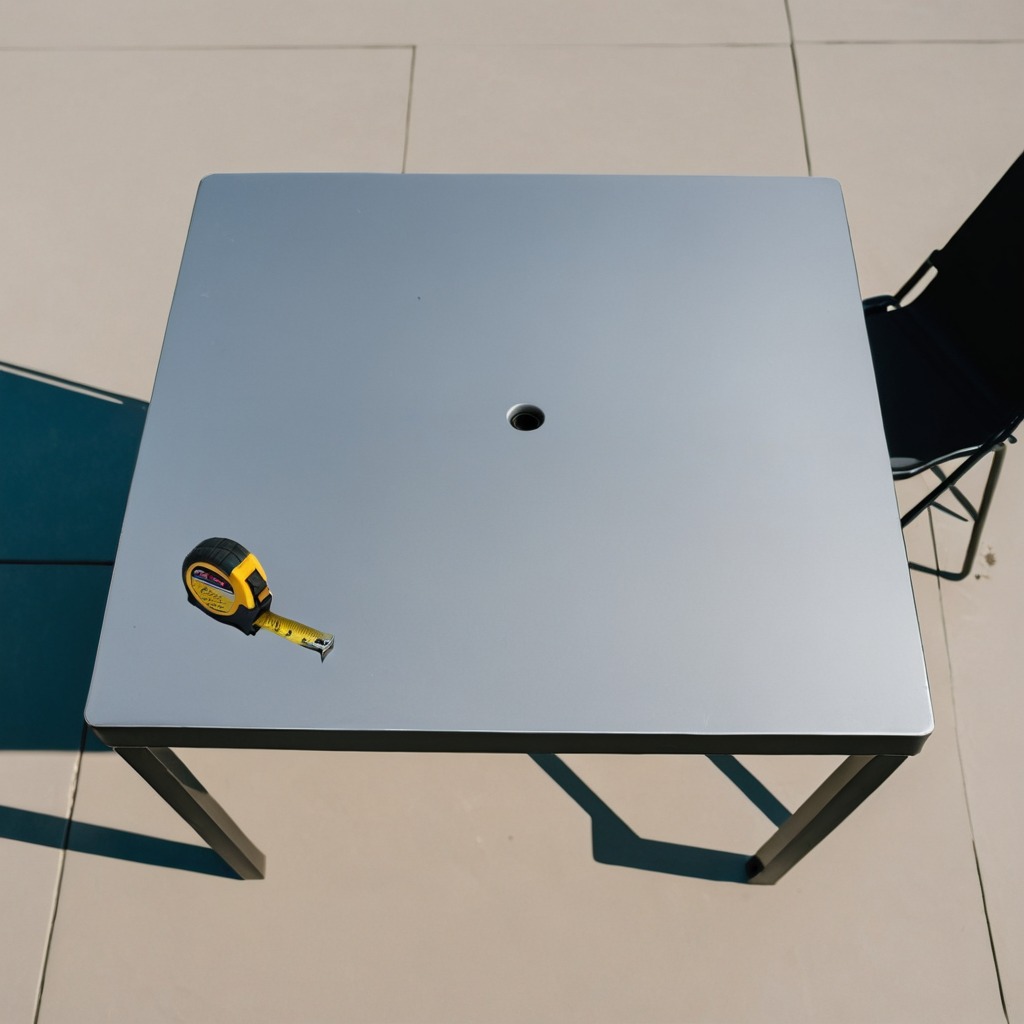
A measuring tape lies on the utility table in a temporary outdoor tool station.